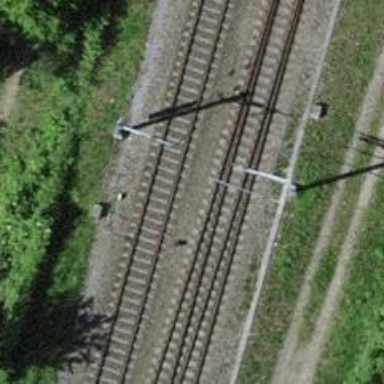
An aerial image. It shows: Railway siding with one electrified track and contact line.